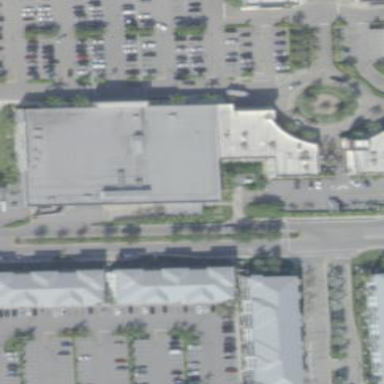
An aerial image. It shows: Supermarket located in building.